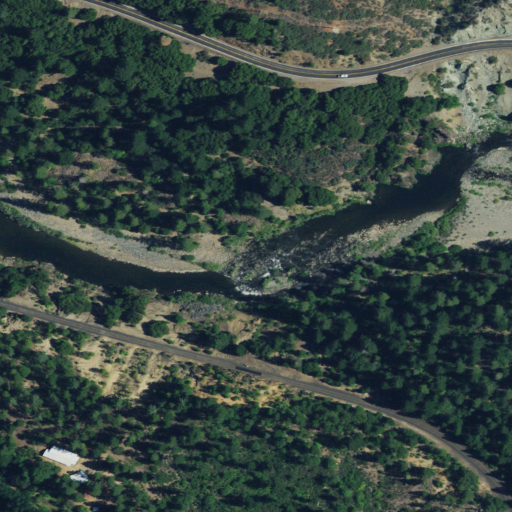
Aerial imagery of bar in California named Pea Soup Bar containing grassland, evergreen forest, shrub, open development, low intensity development, herbaceous wetlands, and medium intensity development